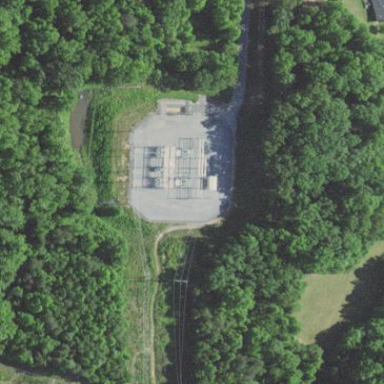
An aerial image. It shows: There is distribution substation enclosed by fence.